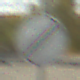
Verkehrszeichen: EndeSaemtlicherBegrenzungen
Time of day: MorningAfternoon
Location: Outdoor (RoadRail)
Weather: PartlyCloudy
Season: NotSpecified
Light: Natural